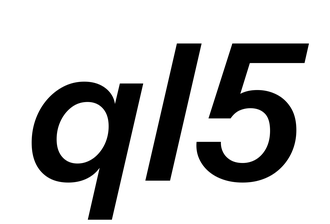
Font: InstrumentSans-Italic_SemiBold_Italic